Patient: sex M, age 55
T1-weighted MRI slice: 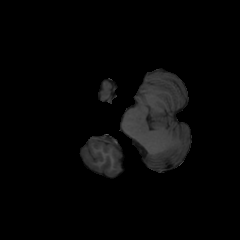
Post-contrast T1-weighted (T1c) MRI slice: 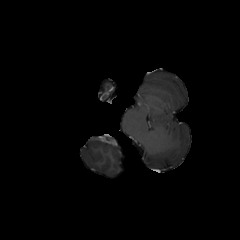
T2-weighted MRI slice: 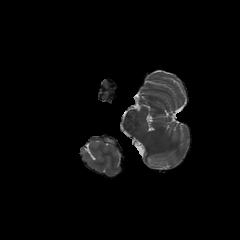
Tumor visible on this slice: no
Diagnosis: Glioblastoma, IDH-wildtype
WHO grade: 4